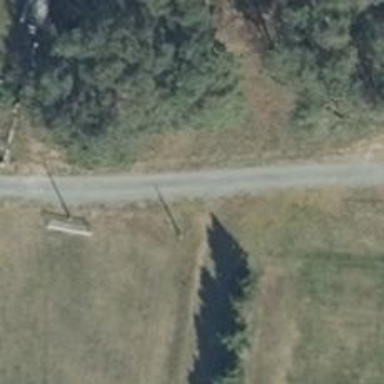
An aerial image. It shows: Gravel service road.